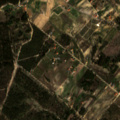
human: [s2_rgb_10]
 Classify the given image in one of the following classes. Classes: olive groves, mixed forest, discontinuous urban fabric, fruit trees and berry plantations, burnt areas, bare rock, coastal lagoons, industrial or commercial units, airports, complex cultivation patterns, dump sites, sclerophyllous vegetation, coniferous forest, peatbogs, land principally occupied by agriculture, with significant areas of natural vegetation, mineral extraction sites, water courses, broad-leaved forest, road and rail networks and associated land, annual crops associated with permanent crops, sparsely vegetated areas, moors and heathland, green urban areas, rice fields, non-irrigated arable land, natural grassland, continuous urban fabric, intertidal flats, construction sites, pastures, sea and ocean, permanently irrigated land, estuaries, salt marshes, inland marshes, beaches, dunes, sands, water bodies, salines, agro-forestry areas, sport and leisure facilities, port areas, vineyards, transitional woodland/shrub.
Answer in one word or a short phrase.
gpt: complex cultivation patterns, broad-leaved forest, mixed forest